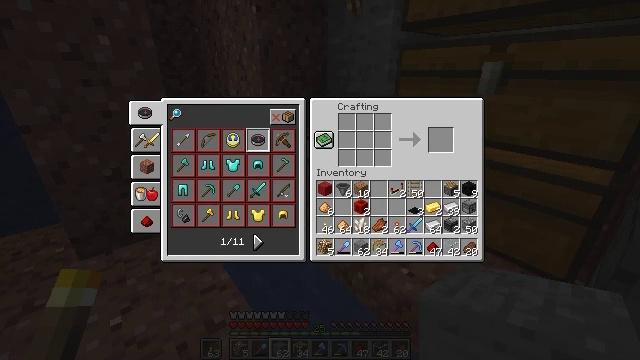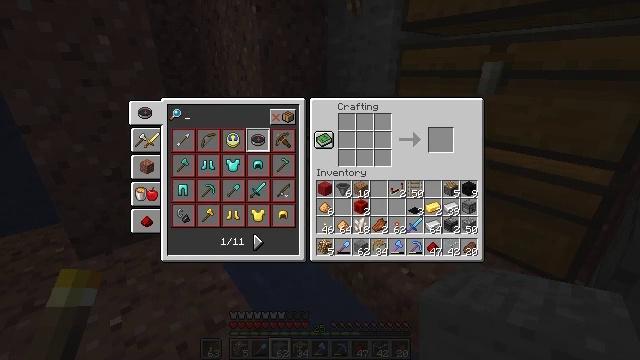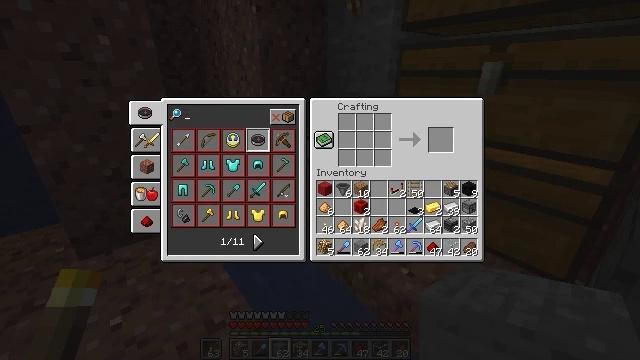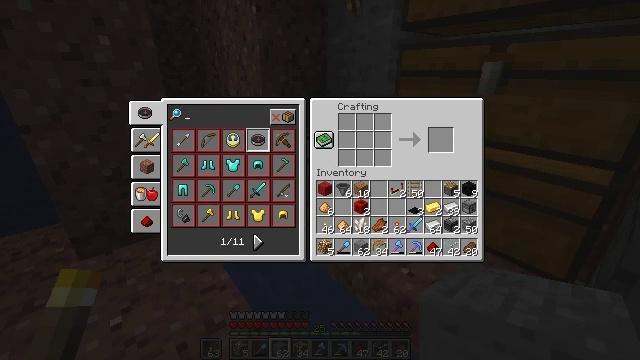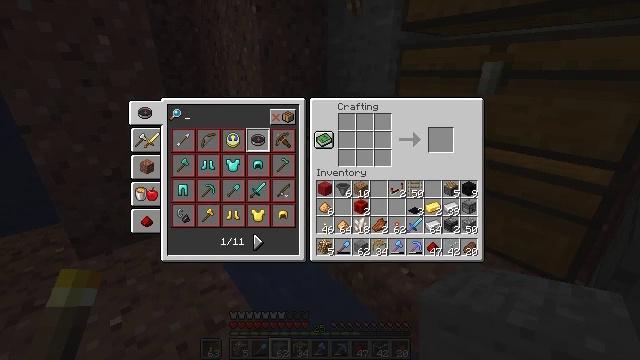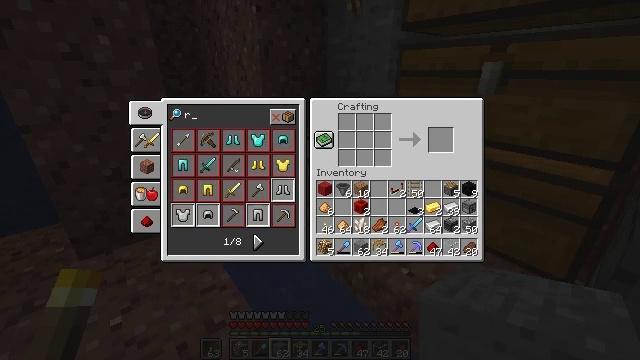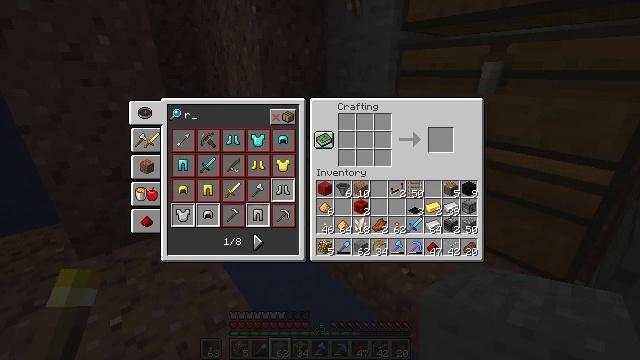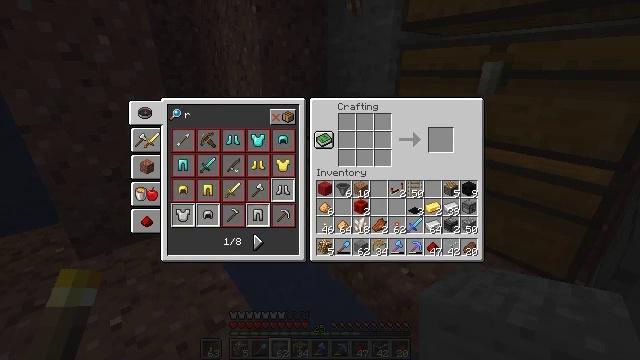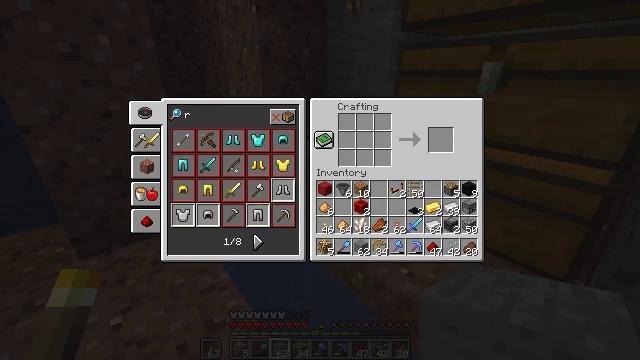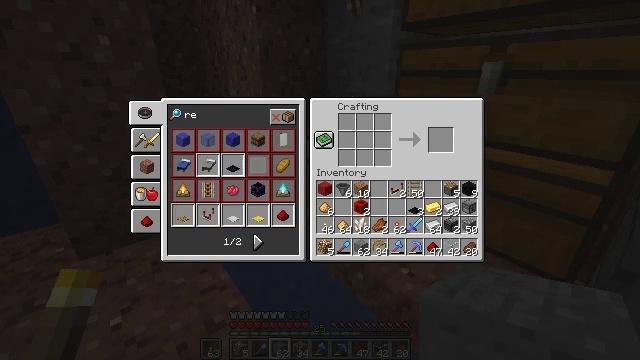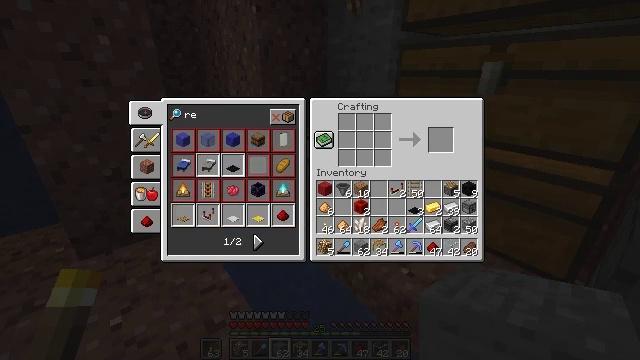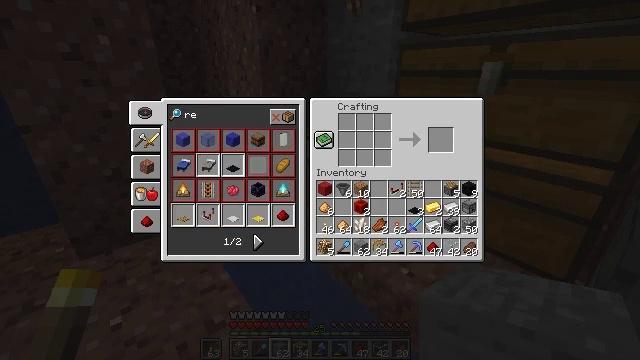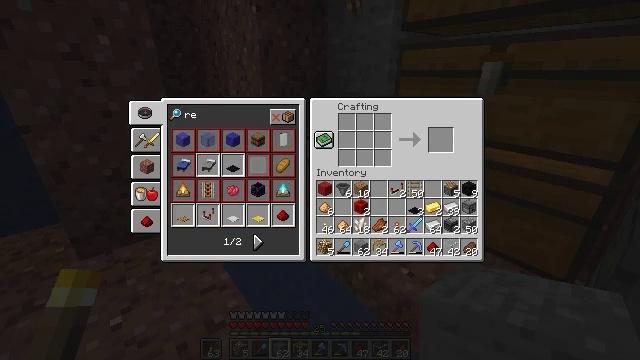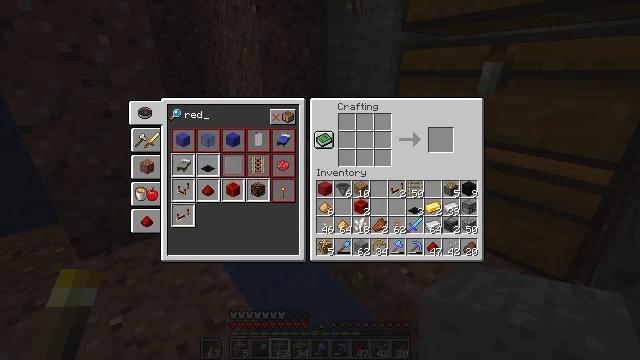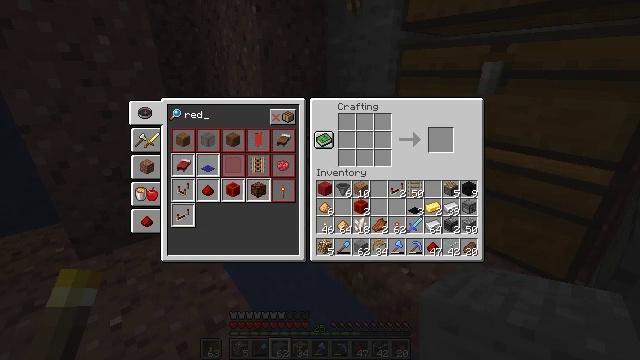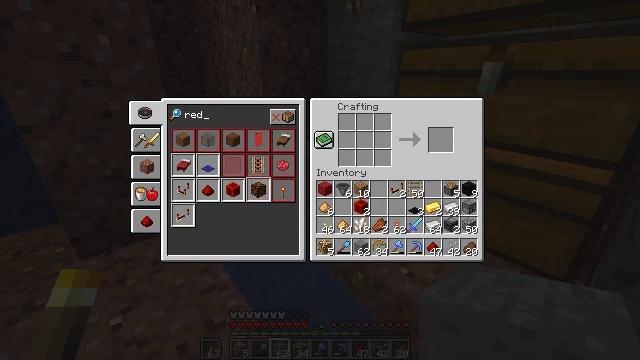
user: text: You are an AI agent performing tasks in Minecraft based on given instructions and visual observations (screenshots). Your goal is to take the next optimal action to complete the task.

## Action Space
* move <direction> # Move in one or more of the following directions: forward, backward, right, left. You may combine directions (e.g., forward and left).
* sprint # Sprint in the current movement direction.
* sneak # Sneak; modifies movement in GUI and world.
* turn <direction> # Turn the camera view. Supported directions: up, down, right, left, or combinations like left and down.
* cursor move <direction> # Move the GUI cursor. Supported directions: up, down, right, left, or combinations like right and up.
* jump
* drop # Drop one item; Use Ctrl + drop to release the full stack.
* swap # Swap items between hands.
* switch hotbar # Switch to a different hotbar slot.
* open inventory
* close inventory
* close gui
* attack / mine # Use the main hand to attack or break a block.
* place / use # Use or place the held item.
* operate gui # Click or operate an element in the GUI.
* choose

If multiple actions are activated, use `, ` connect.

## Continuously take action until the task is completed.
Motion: motion action
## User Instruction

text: Form a comparator using the crafting grid.
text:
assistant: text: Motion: no_op
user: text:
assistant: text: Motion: no_op
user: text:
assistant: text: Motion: no_op
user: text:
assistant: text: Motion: no_op
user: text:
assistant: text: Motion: no_op
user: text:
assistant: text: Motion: no_op
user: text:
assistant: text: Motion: no_op
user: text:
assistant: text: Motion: no_op
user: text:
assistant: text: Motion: no_op
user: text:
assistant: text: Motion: no_op
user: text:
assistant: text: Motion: no_op
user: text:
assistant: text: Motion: no_op
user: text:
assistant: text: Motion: move right
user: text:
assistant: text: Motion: move right
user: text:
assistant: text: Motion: no_op
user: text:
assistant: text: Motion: no_op
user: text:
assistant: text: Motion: no_op
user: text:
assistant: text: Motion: no_op
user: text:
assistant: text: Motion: no_op
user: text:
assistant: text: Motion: no_op
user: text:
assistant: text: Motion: no_op
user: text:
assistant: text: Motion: no_op
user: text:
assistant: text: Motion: no_op
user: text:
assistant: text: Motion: cursor move down
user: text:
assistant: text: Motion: cursor move down
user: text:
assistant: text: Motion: cursor move down
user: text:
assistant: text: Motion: cursor move down
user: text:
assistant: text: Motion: no_op
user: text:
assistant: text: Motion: cursor move down
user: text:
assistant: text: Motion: no_op